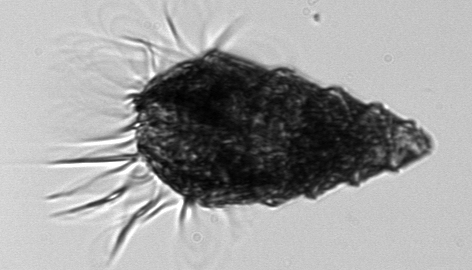
Label: Laboea_strobila